Field crop: maize
Growth stage: 1
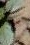
Species: datura